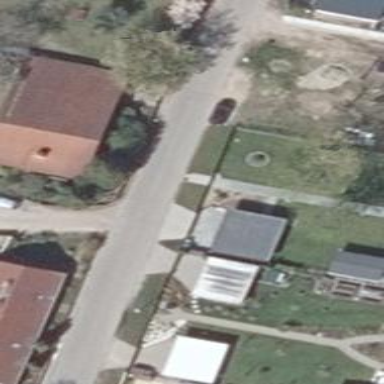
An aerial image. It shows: Smooth asphalt road in residential area.